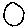
Label: circle